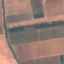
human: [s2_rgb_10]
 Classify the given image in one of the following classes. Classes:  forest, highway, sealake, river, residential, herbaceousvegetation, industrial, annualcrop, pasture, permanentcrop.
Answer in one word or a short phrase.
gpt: PermanentCrop